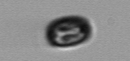
Label: Thalassiosira